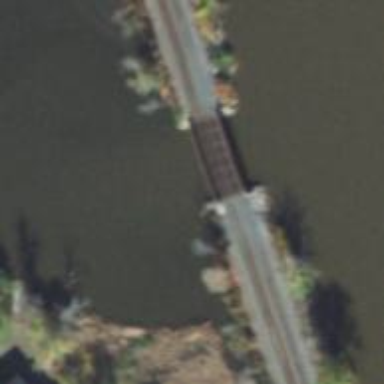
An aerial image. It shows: Railway bridge over siding rail track.